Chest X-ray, PA view. Patient: 75 years old, sex F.
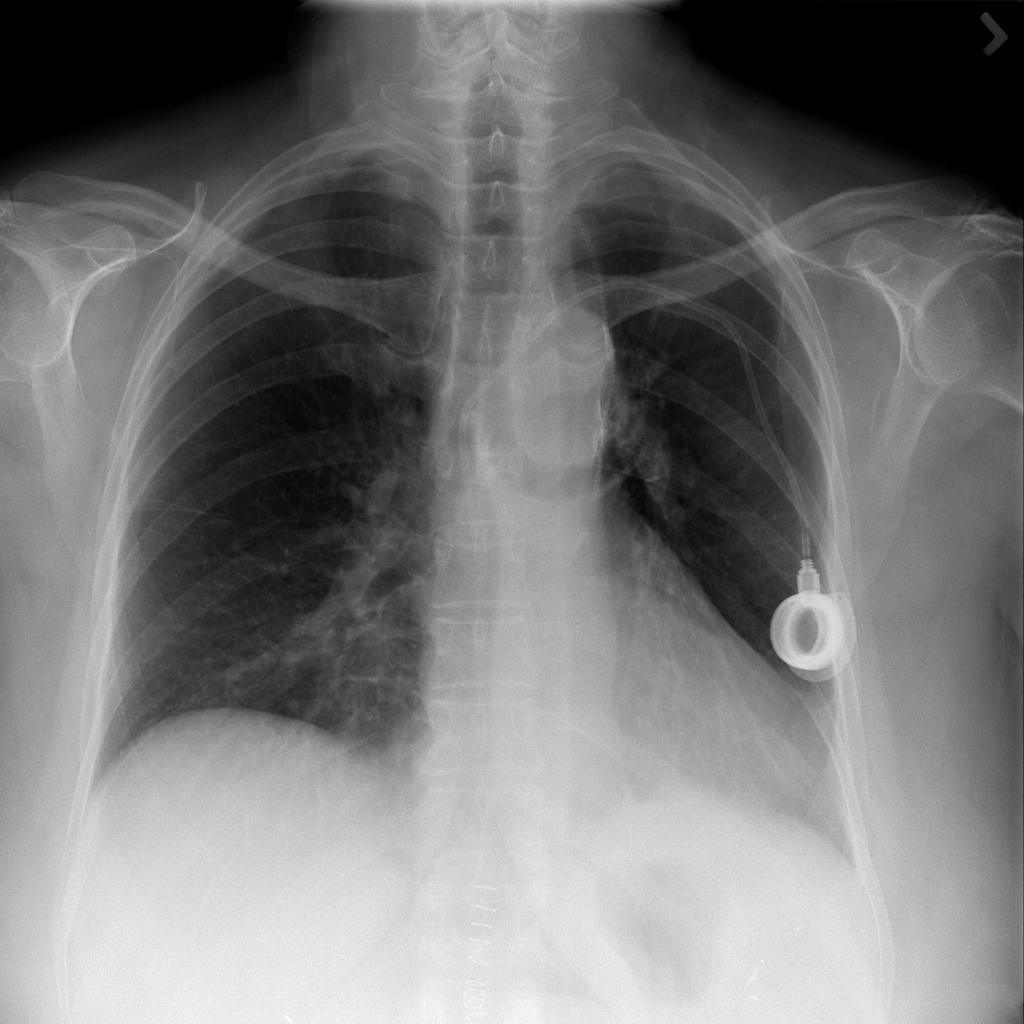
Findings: Atelectasis, Effusion